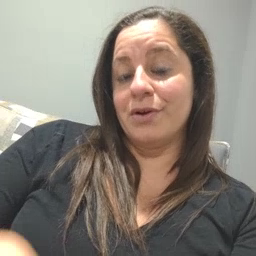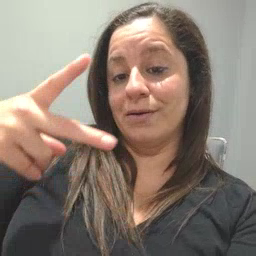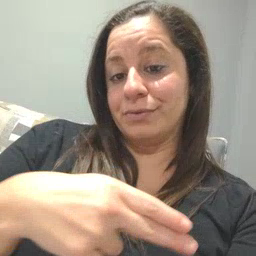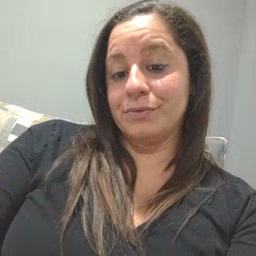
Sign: cut